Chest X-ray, AP view. Patient: 56 years old, sex F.
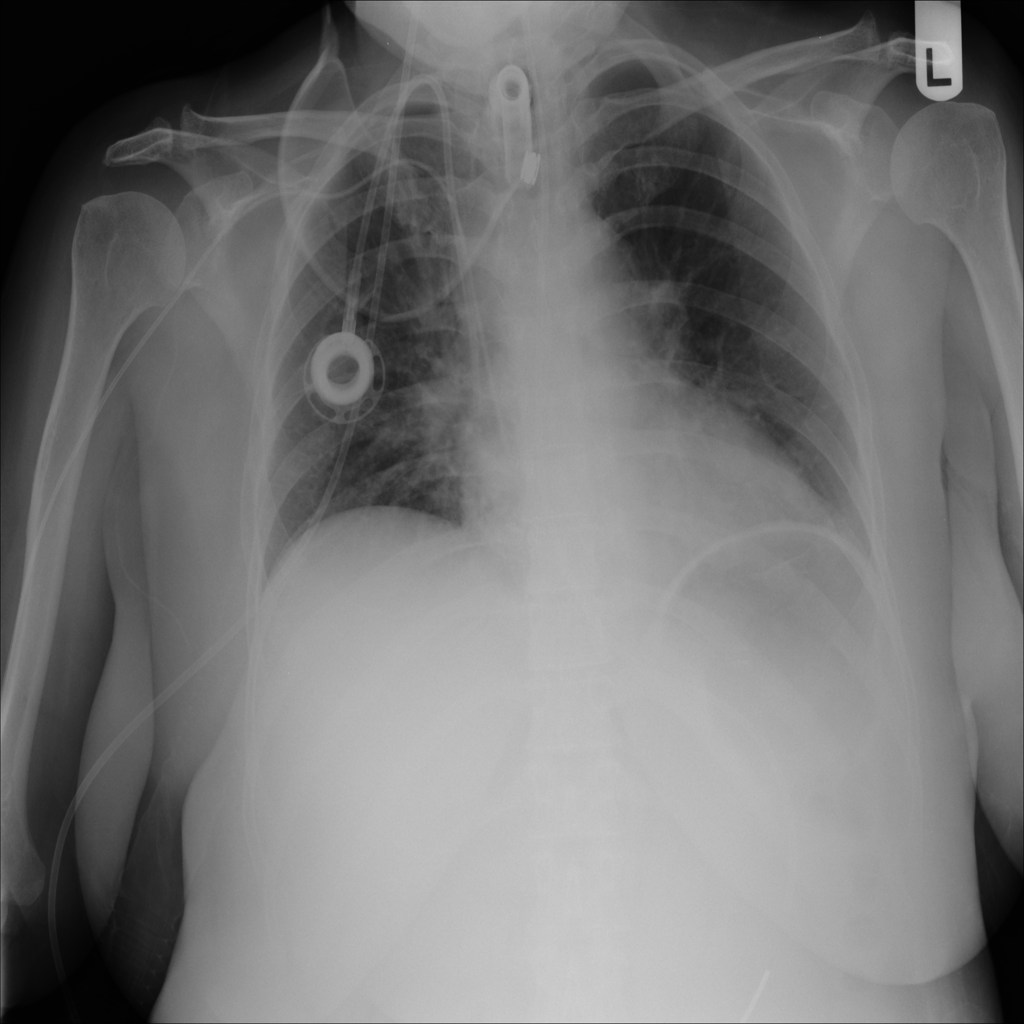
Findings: No Finding